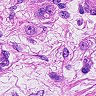
Metastatic tissue present: yes